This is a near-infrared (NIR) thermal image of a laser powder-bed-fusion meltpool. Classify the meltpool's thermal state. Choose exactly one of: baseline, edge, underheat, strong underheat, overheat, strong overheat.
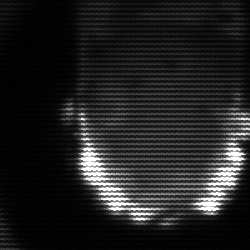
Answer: baseline